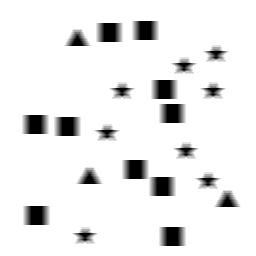
Squares: 10
Triangles: 3
Stars: 8
Total shapes: 21